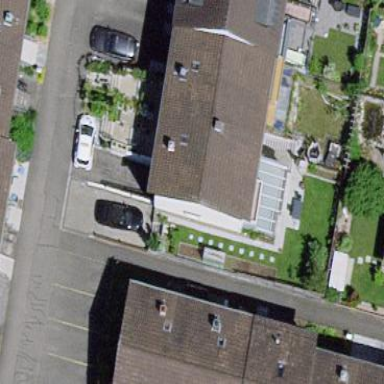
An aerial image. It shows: Terrace building.